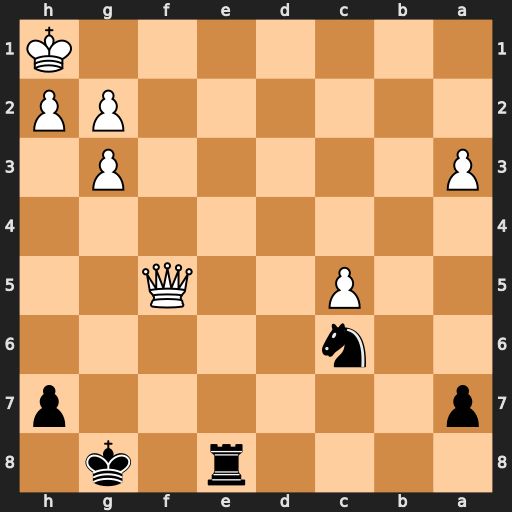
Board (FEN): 4r1k1/p6p/2n5/2P2Q2/8/P5P1/6PP/7K
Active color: b
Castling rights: -
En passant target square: -
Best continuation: Re1+ Qf1 Rxf1#